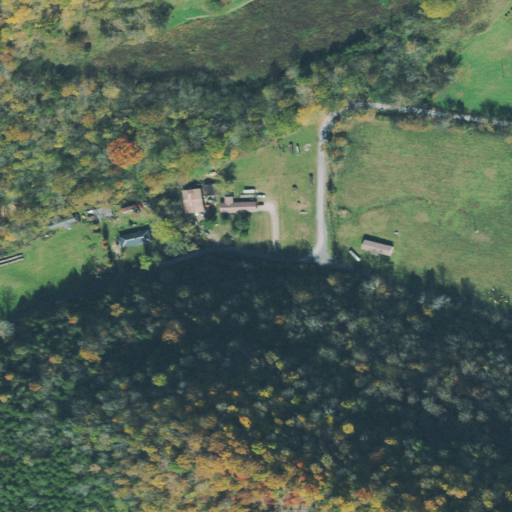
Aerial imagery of valley in Tennessee named Phillips Hollow containing deciduous forest, pasture, open development, mixed forest, evergreen forest, low intensity development, and medium intensity development